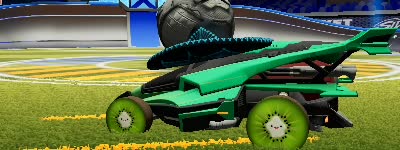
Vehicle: aftershock